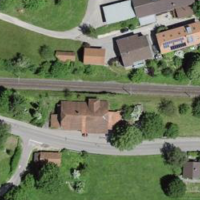
EUNIS habitat code: 55
Species observed at this site:
Lysimachia vulgaris